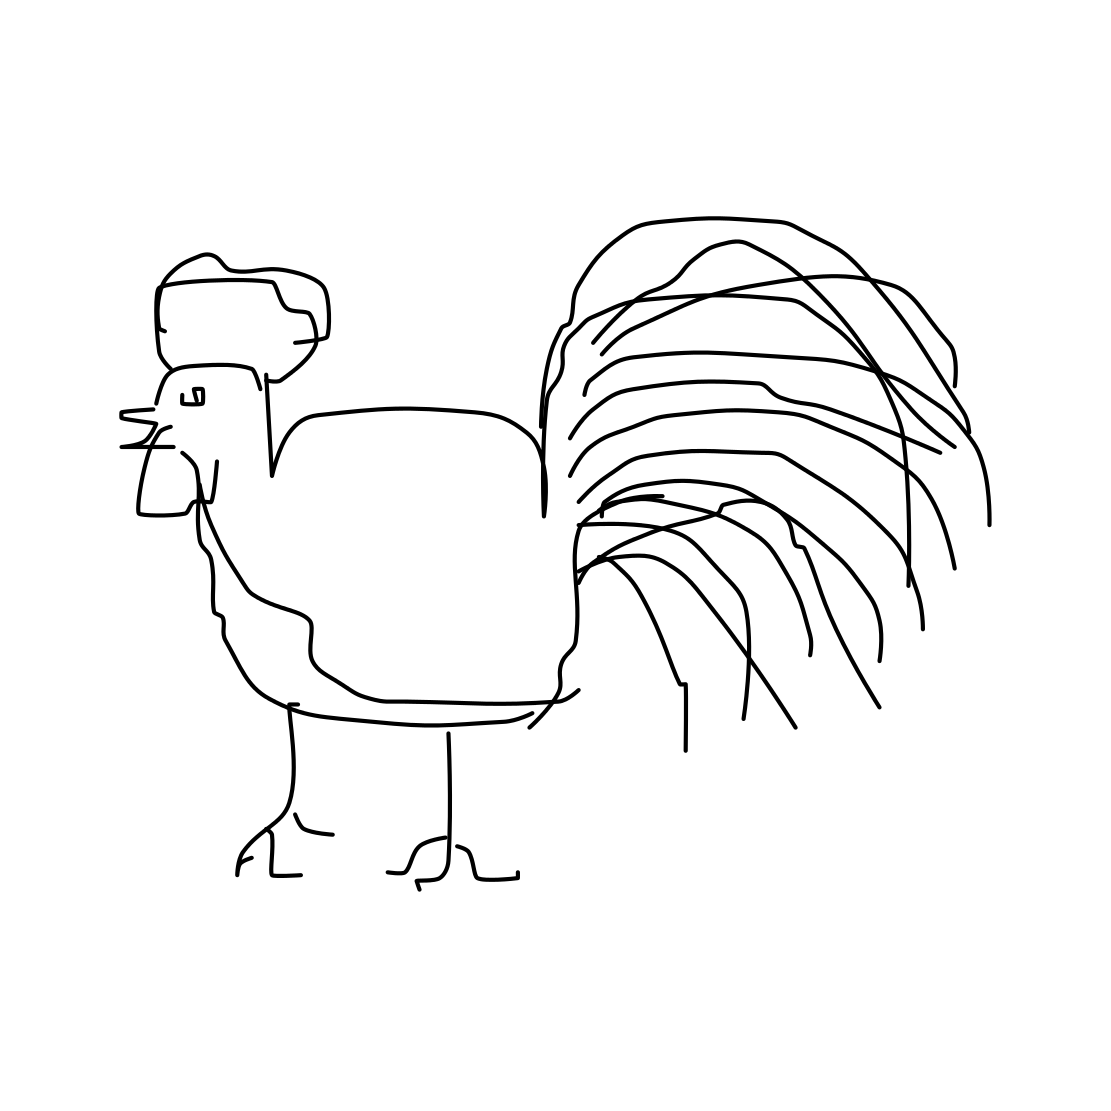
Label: rooster